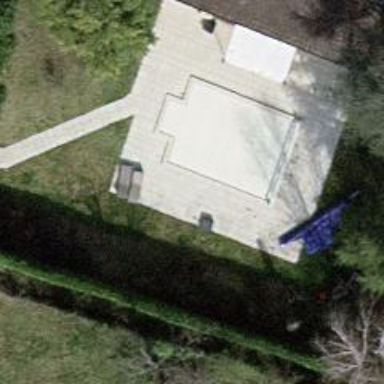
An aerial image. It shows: Swimming pool located in leisure land.